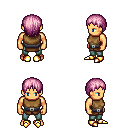
a pixel art fantasy rpg character, male body template, human, tanned skin, leather chest armor, teal pants, pink plain hairstyle, gold boots, four views (front, back, left, right), 2x2 character sprite sheet, small pixel art, hard edges, no anti-aliasing